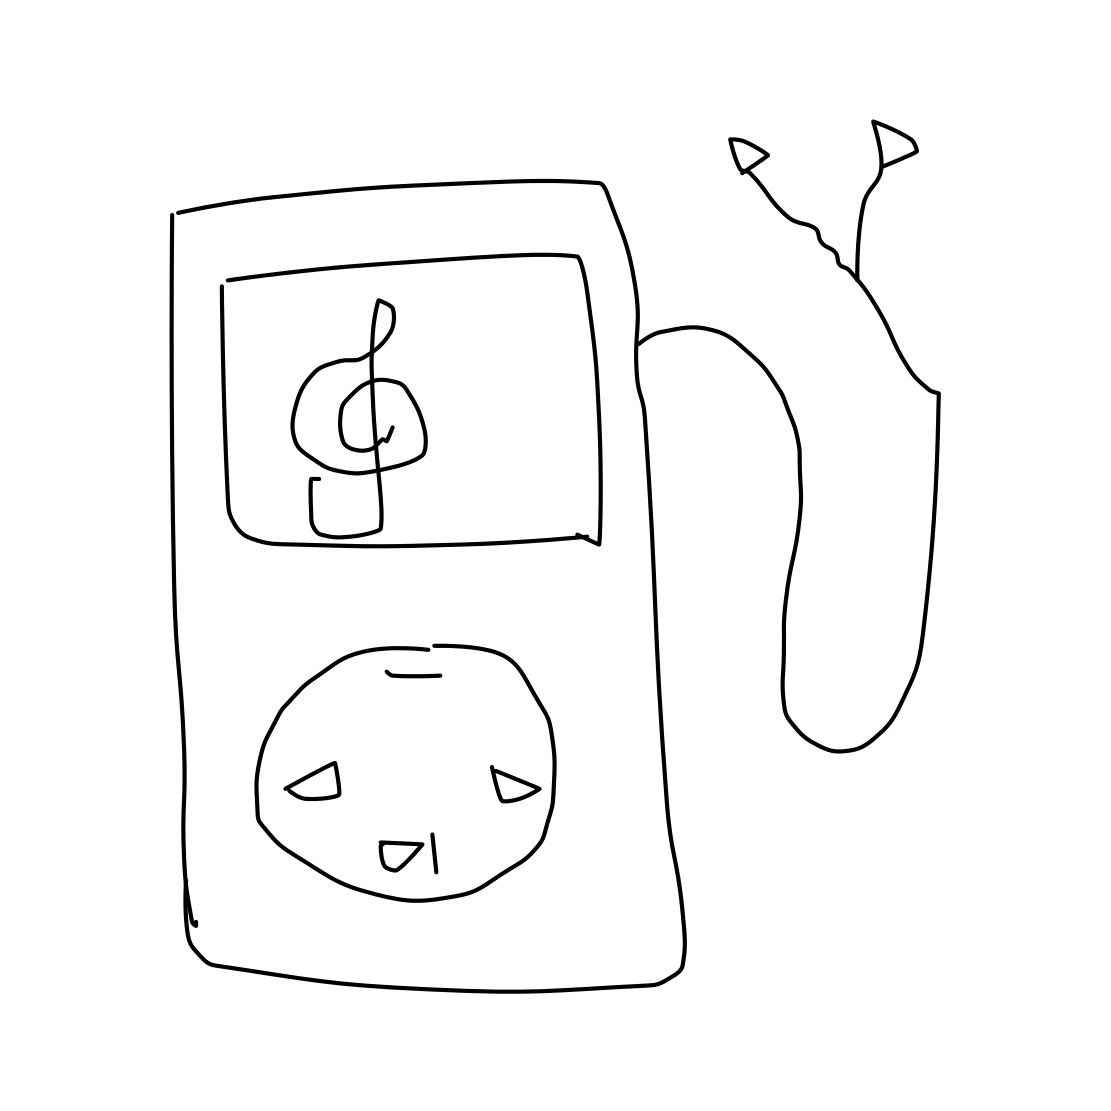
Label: ipod